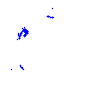
Particle: kaon